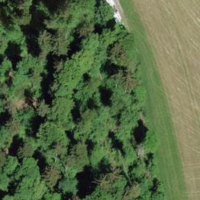
EUNIS habitat code: 43
Species observed at this site:
Melica nutans